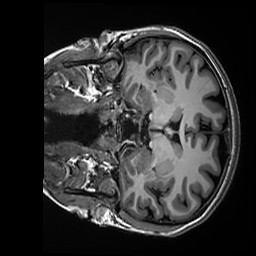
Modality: T1w
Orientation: coronal
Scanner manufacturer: siemens
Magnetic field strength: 3 T
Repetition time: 2.5 s
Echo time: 0.00299 s